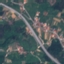
Land use / land cover: Highway